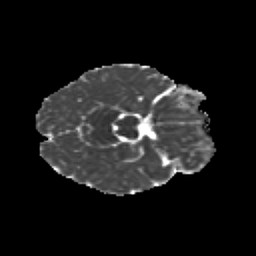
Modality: MD
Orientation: axial
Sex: male
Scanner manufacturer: siemens
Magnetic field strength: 3 T
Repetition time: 5 s
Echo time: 0.071 s